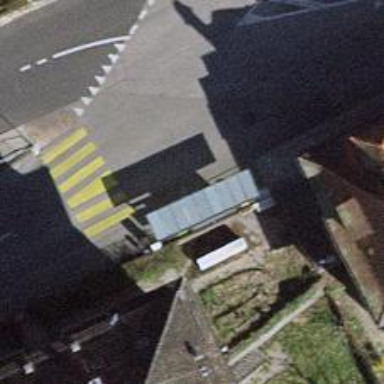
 serving as platform for public transportation."